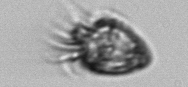
Label: Strombidium_tintinnodes